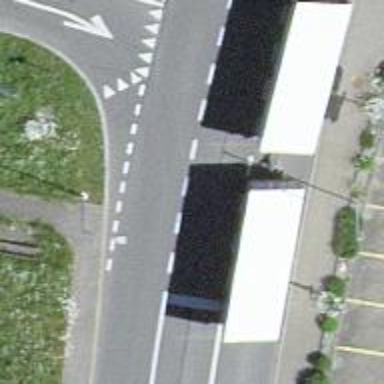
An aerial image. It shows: Unmarked crossing on the road.